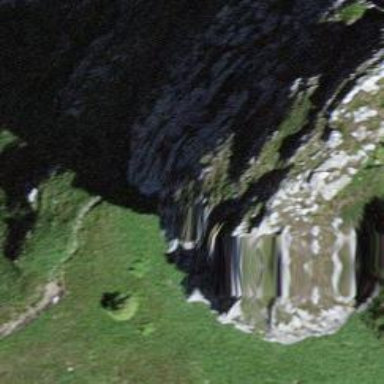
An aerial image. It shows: Natural cliff.